Field crop: tomato
Growth stage: 2
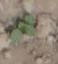
Species: solanum